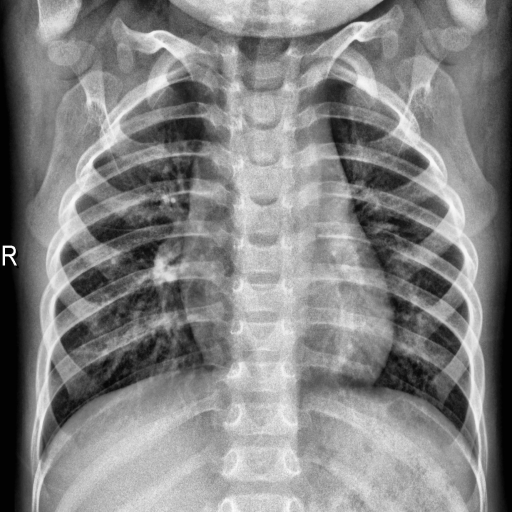
Finding: NORMAL